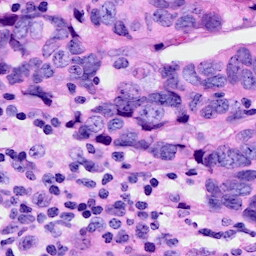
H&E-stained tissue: Breast